Question: I was testing some HTML code I'm making, and while using the Developer Tools on Google Chrome version 22.0.1229.94 m, I saw the '<body>' tag has the attribute 'cz-shortcut-listen="true"' (which of course is not on my code). (I tried looking it up in google, but found nothing relevant)

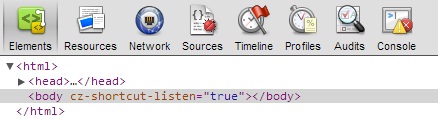
Answer: It's being added by the Colorzilla browser extension.
<URL>